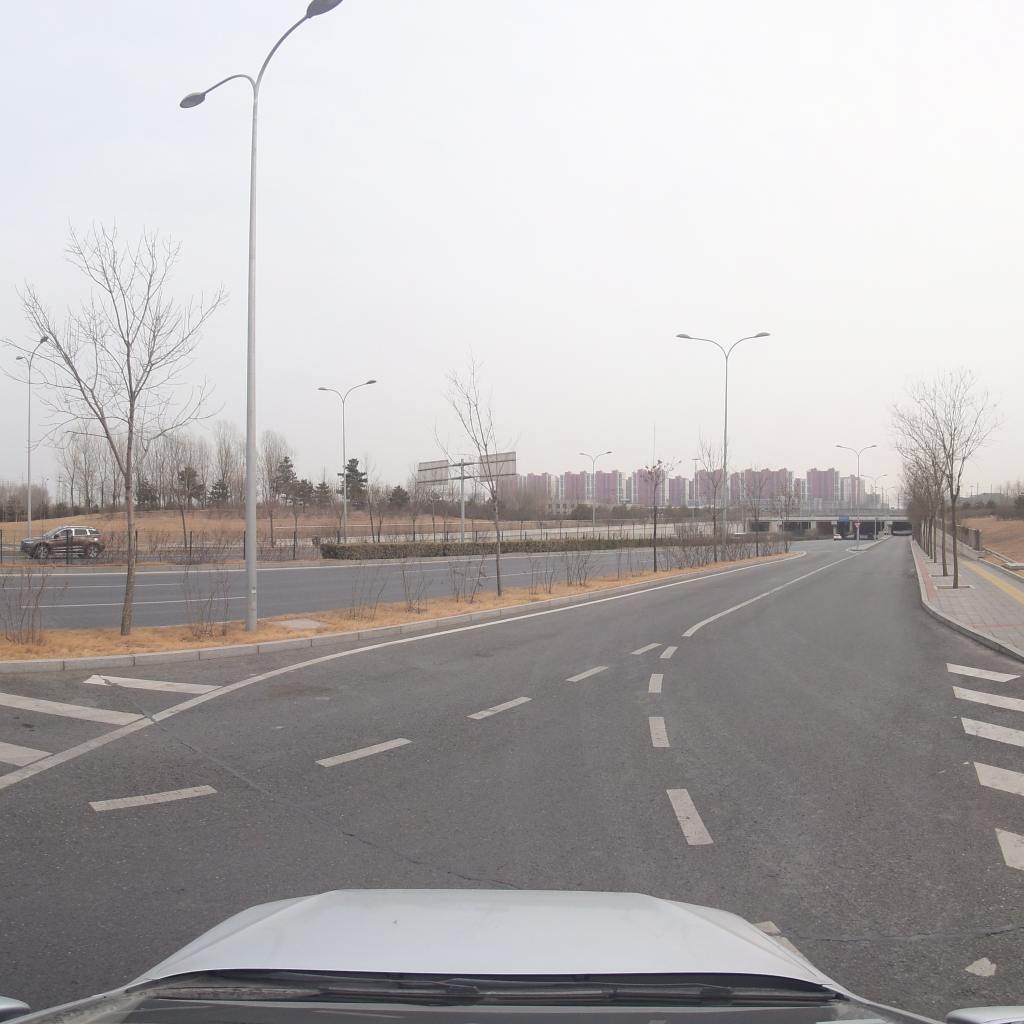
Region: Fengtai
Road damage annotations: transverse patch, transverse patch